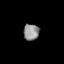
Tissue: lung
Cell type: T cells
Senescence score: 0.2314
Nuclear area (px): 250
Mean DAPI intensity: 145.16